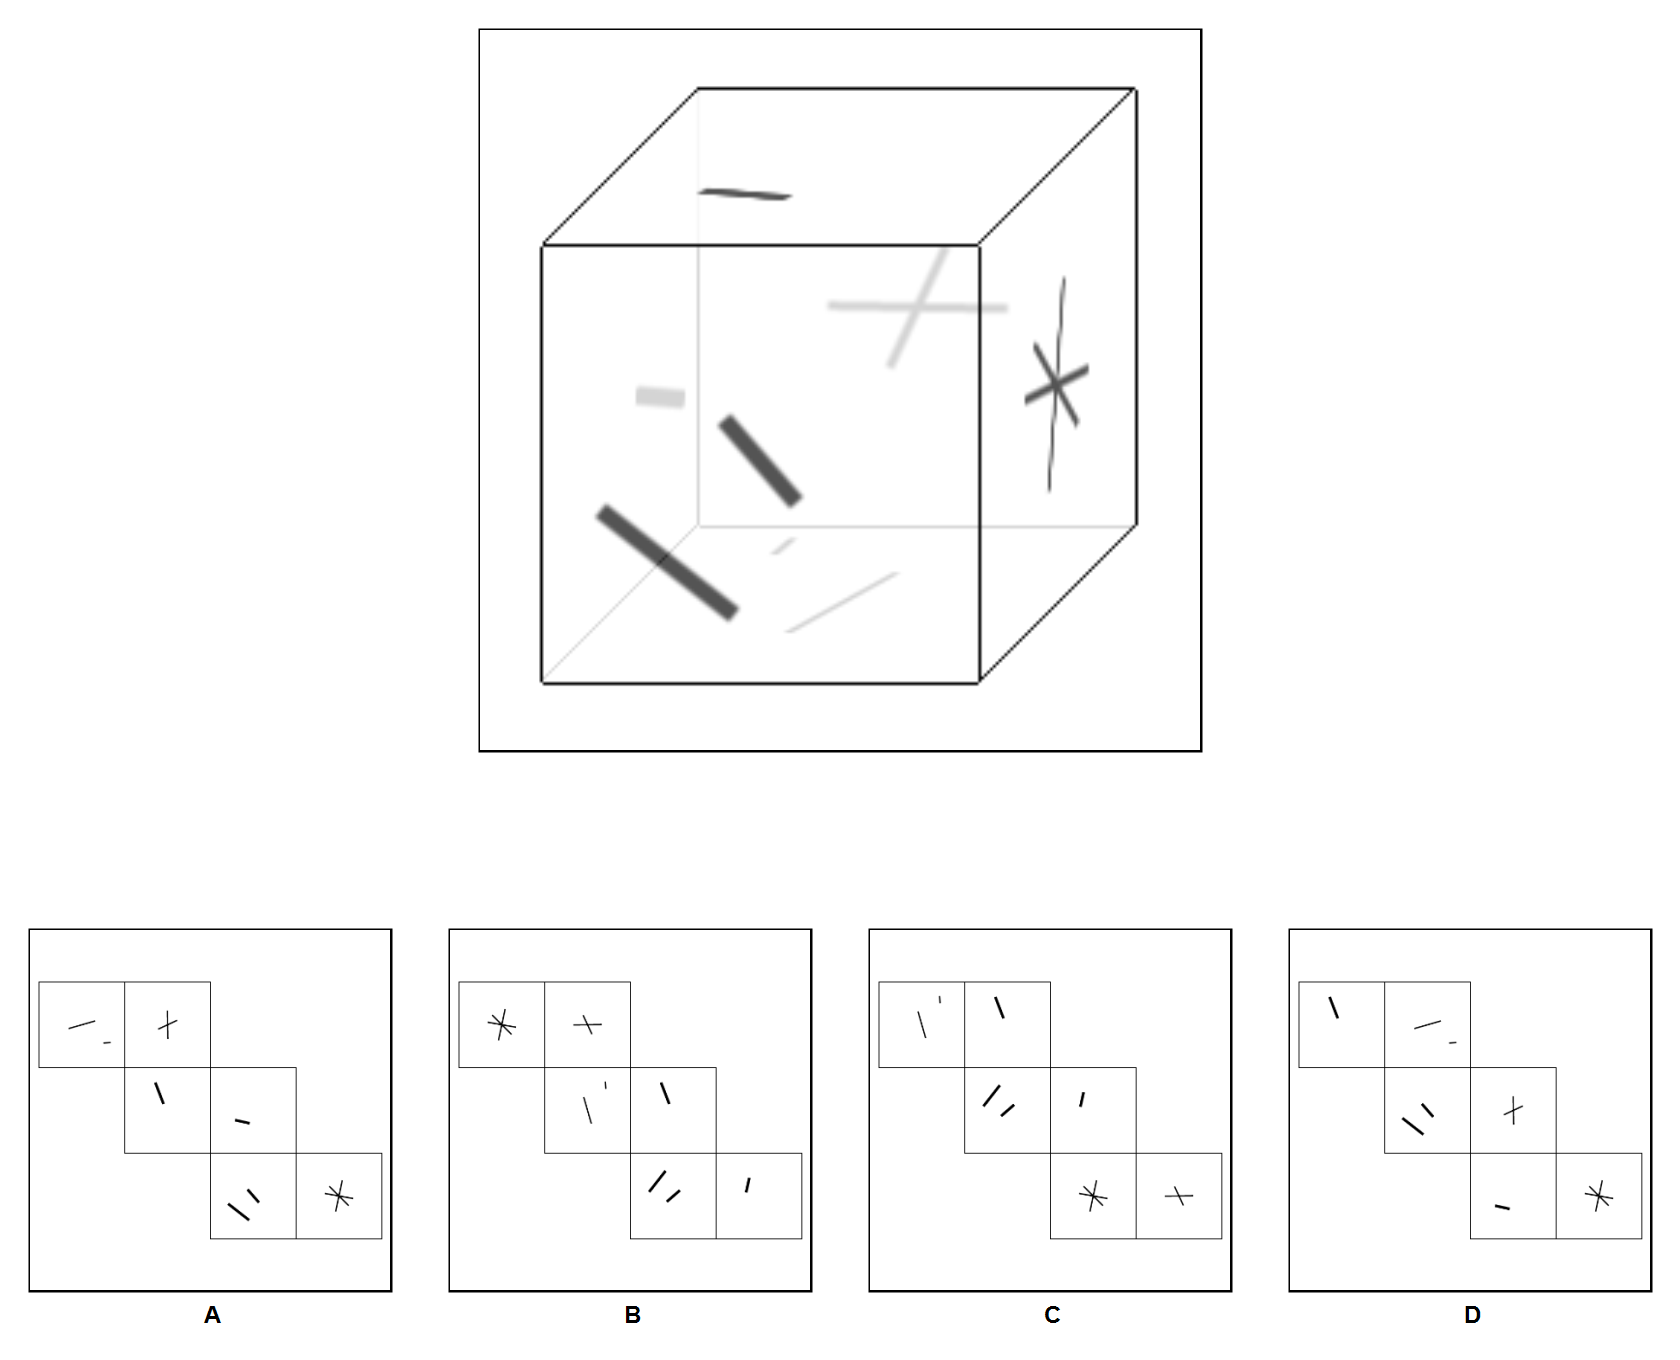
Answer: D